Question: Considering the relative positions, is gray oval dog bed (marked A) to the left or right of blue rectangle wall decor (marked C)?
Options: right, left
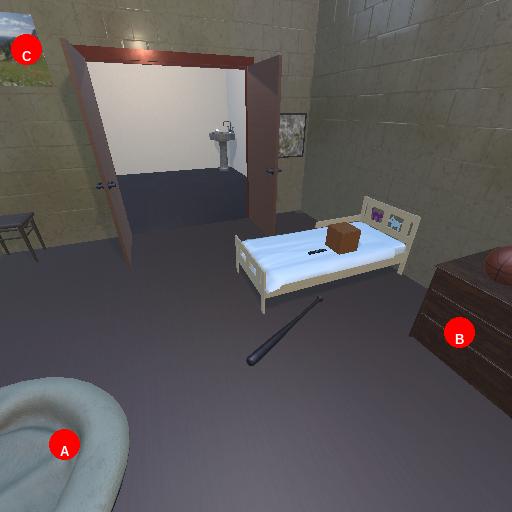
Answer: right